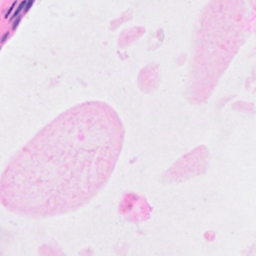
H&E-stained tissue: Breast